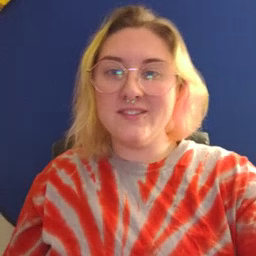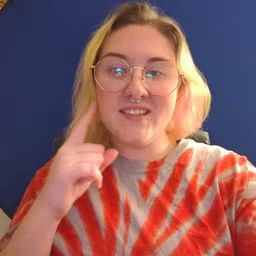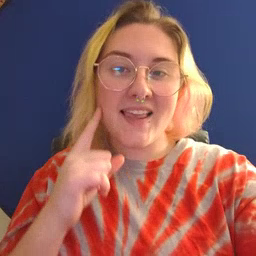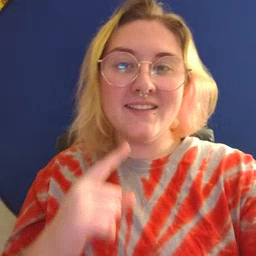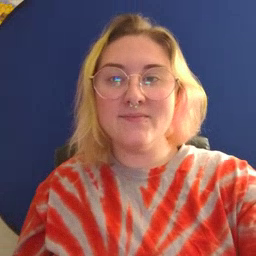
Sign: cheek